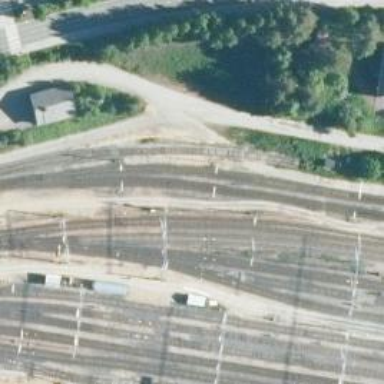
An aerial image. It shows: Rail siding with electrified contact lines.